Question: I am working with jqplot and I am trying to achieve couple of things
1. I am trying to change the text color that appears along side x and y axis.
2. I am trying to remove the graph border (Top border and Right border only)
This is what my graph looks like

On xaxis you will notice the numbers 30 - 90 I need that to be in white and on y axis you will notice dates, i need that to be in white as well
This is what my JS looks like
'''
var line2 = [
['1/1/2008', 42],
['2/14/2008', 56],
['3/7/2008', 39],
['4/22/2008', 81]
];
var plot2 = $.jqplot('progress_chart', [line2], {
seriesColors: [ "#F2A809"],
series:[
{
// Change our line width and use a diamond shaped marker.
lineWidth:5,
markerOptions: { style:'circle' }
}
],
grid:{
background: 'transparent', // CSS color spec for background color of grid.
borderColor: '#ffffff', // CSS color spec for border around grid.
borderWidth: 2.0 // pixel width of border around grid.
},
axes: {
xaxis: {
renderer: $.jqplot.DateAxisRenderer,
labelRenderer: $.jqplot.CanvasAxisLabelRenderer,
tickRenderer: $.jqplot.CanvasAxisTickRenderer,
shadowAlpha : '0.1',
tickOptions: {
// labelPosition: 'middle',
angle: 15,
showGridline: false,
color: '#ffffff'
}
},
yaxis: {
label: '',
labelRenderer: $.jqplot.CanvasAxisLabelRenderer,
tickOptions: {
showGridline: false
}
}
}
});
'''
I will really appreciate any assistance here.
Thanks to @redditor answer I got it to work, however that was causing everything graph x and y axis text to turn white. This particular graph was inside another div called 'tab-inner-content' so I got it to work using the following CSS.
'''
.tab-inner-content .jqplot-target {
color:#ffffff !important;
}
'''
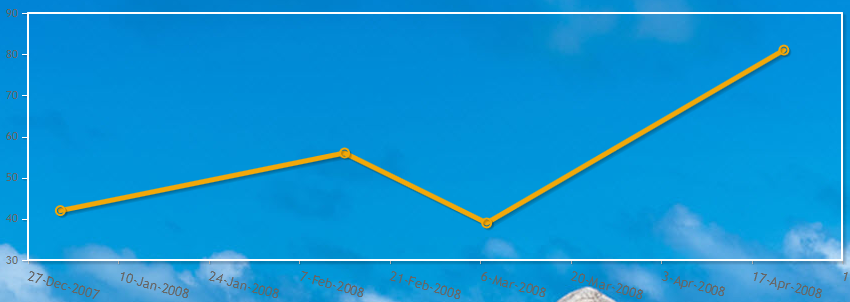
Answer: jqplot uses several CSS rules to create the various graph styles. It looks like the labels are controlled by the 'jqplot-target' class, so you need something like:
'''
.jqplot-target {
color:#fff;
}
'''